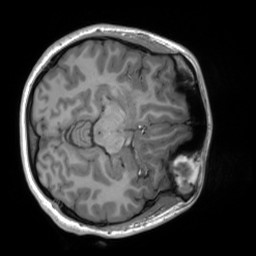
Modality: T1w
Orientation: axial
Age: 19
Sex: female
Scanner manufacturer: siemens
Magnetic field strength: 3 T
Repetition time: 1.8 s
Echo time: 0.00241 s